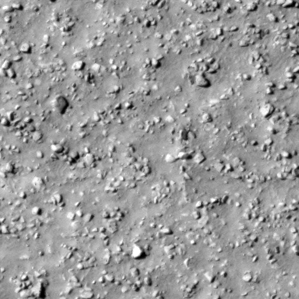
Label: non_frost